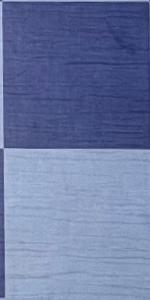
Label: Empty